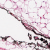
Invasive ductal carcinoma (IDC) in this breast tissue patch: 0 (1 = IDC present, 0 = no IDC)